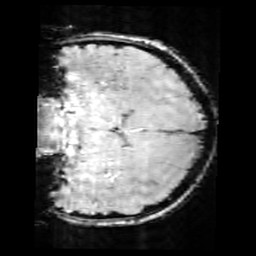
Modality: SWI
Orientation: coronal
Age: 10
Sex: female
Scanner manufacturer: siemens
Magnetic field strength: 3 T
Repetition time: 0.027 s
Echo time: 0.02 s